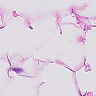
Metastatic tissue present: no